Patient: sex F, age 52
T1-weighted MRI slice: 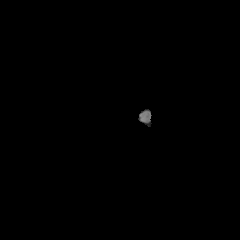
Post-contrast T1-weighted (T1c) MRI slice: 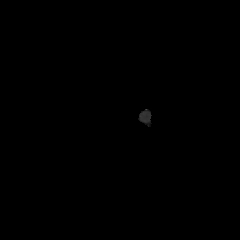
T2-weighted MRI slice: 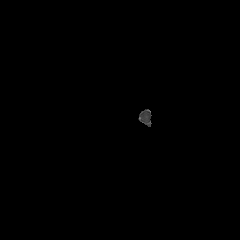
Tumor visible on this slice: no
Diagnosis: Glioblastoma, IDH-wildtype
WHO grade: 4